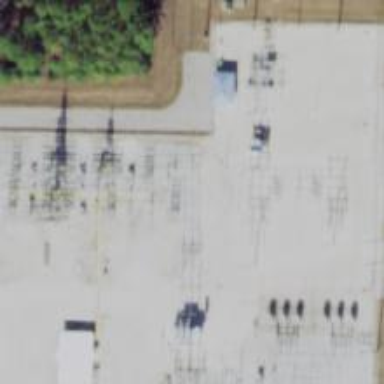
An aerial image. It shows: Switch for power supply.